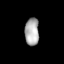
Tissue: lung
Cell type: Myeloid cells
Senescence score: 0.568
Nuclear area (px): 383
Mean DAPI intensity: 172.514